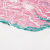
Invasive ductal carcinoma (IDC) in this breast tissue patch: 0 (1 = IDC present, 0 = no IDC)